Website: lowes
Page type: payment
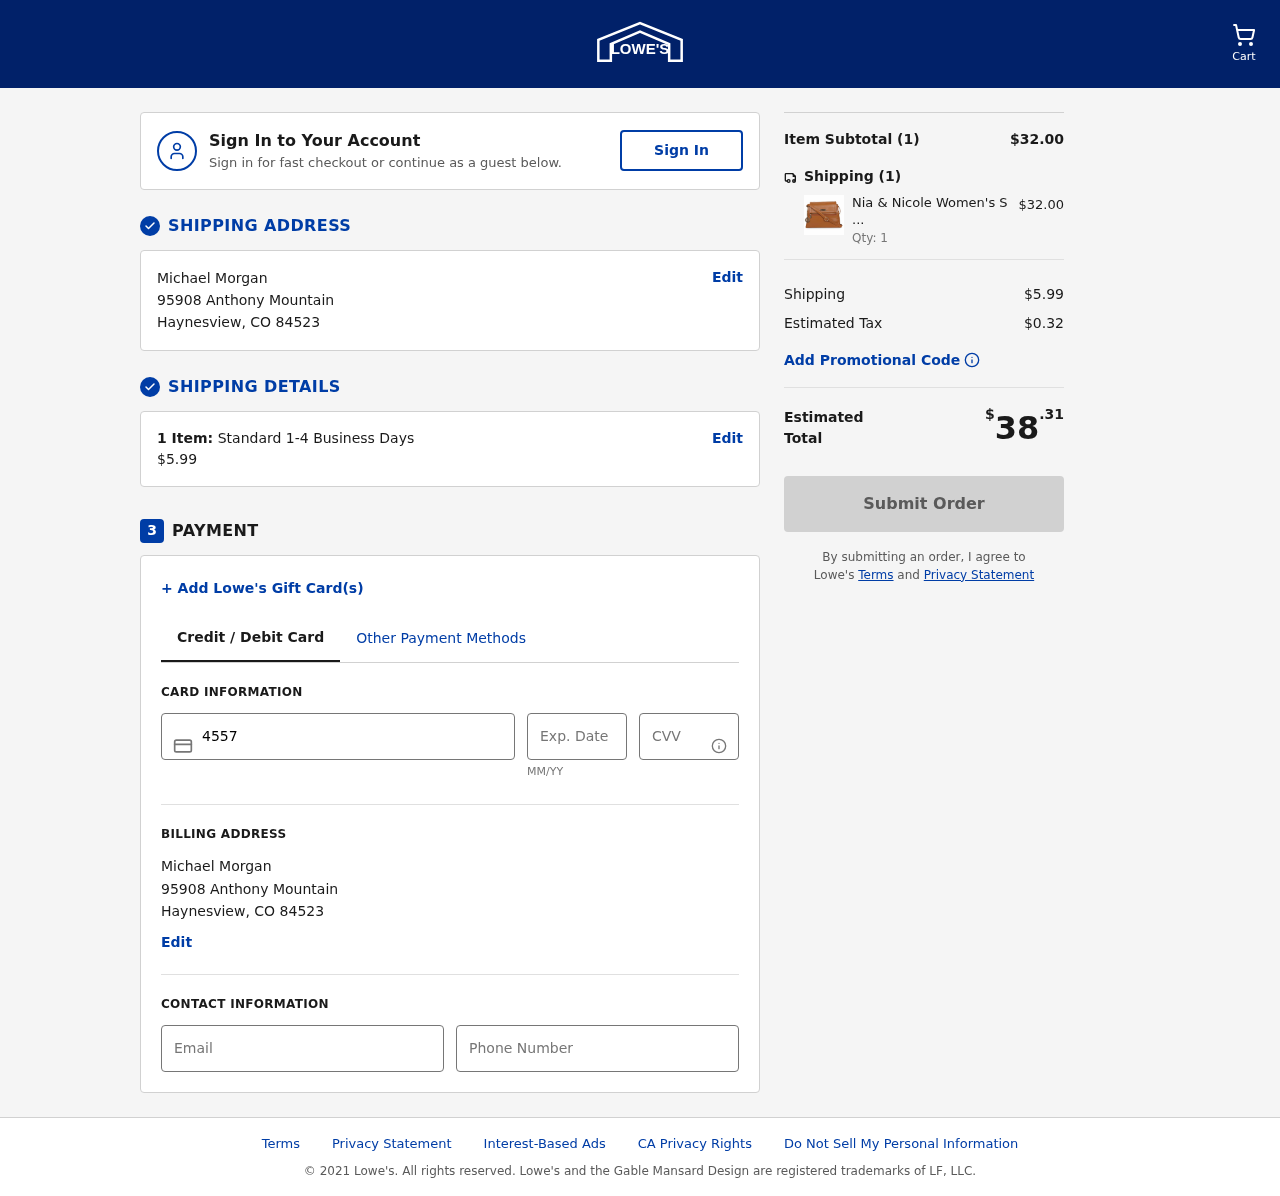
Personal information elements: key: PII_CARD_CVV
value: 176
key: PII_CARD_EXPIRY
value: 05/27
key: PII_CARD_NUMBER
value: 4557 2149 9546 5131
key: PII_CITY
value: Haynesview
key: PII_EMAIL
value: mmorgan@yahoo.com
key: PII_FULLNAME
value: Michael Morgan
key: PII_PHONE
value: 9999263965
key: PII_POSTCODE
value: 84523
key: PII_STATE_ABBR
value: CO
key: PII_STREET
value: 95908 Anthony Mountain
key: PII_FULLNAME2
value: Michael Morgan
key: PII_STREET2
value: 95908 Anthony Mountain
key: PII_CITY2
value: Haynesview
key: PII_STATE_ABBR2
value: CO
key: PII_POSTCODE2
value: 84523
Product elements: key: PRODUCT1_NAME
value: Nia & Nicole Women's Sling Bag (Tan)
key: PRODUCT1_PRICE
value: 32
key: PRODUCT1_QUANTITY
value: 1
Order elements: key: ORDER_NUM_ITEMS
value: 1
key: ORDER_SHIPPING_COST
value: $5.99
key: ORDER_NUM_ITEMS2
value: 1
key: ORDER_SUBTOTAL
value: $32.00
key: ORDER_NUM_ITEMS3
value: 1
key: ORDER_SHIPPING_COST2
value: $5.99
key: ORDER_TAX
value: $0.32
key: ORDER_TOTAL
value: $38.31